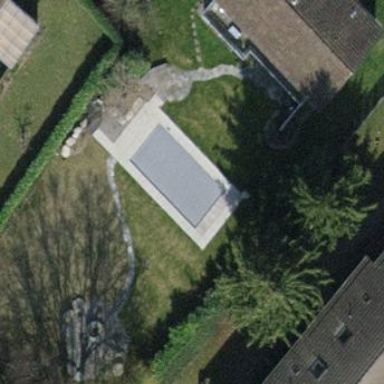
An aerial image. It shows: Swimming pool located in leisure land.